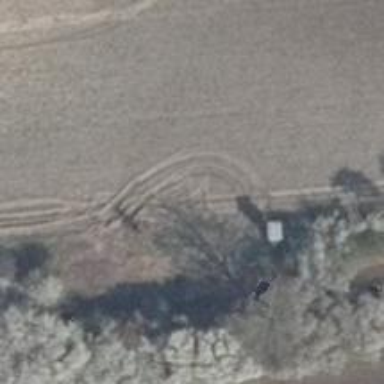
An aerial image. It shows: Hunting stand.